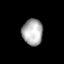
Tissue: lung
Cell type: Epithelial cells
Senescence score: 0.241
Nuclear area (px): 528
Mean DAPI intensity: 174.722